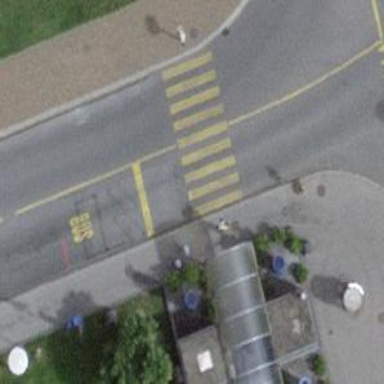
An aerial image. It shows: Road with traffic signals.